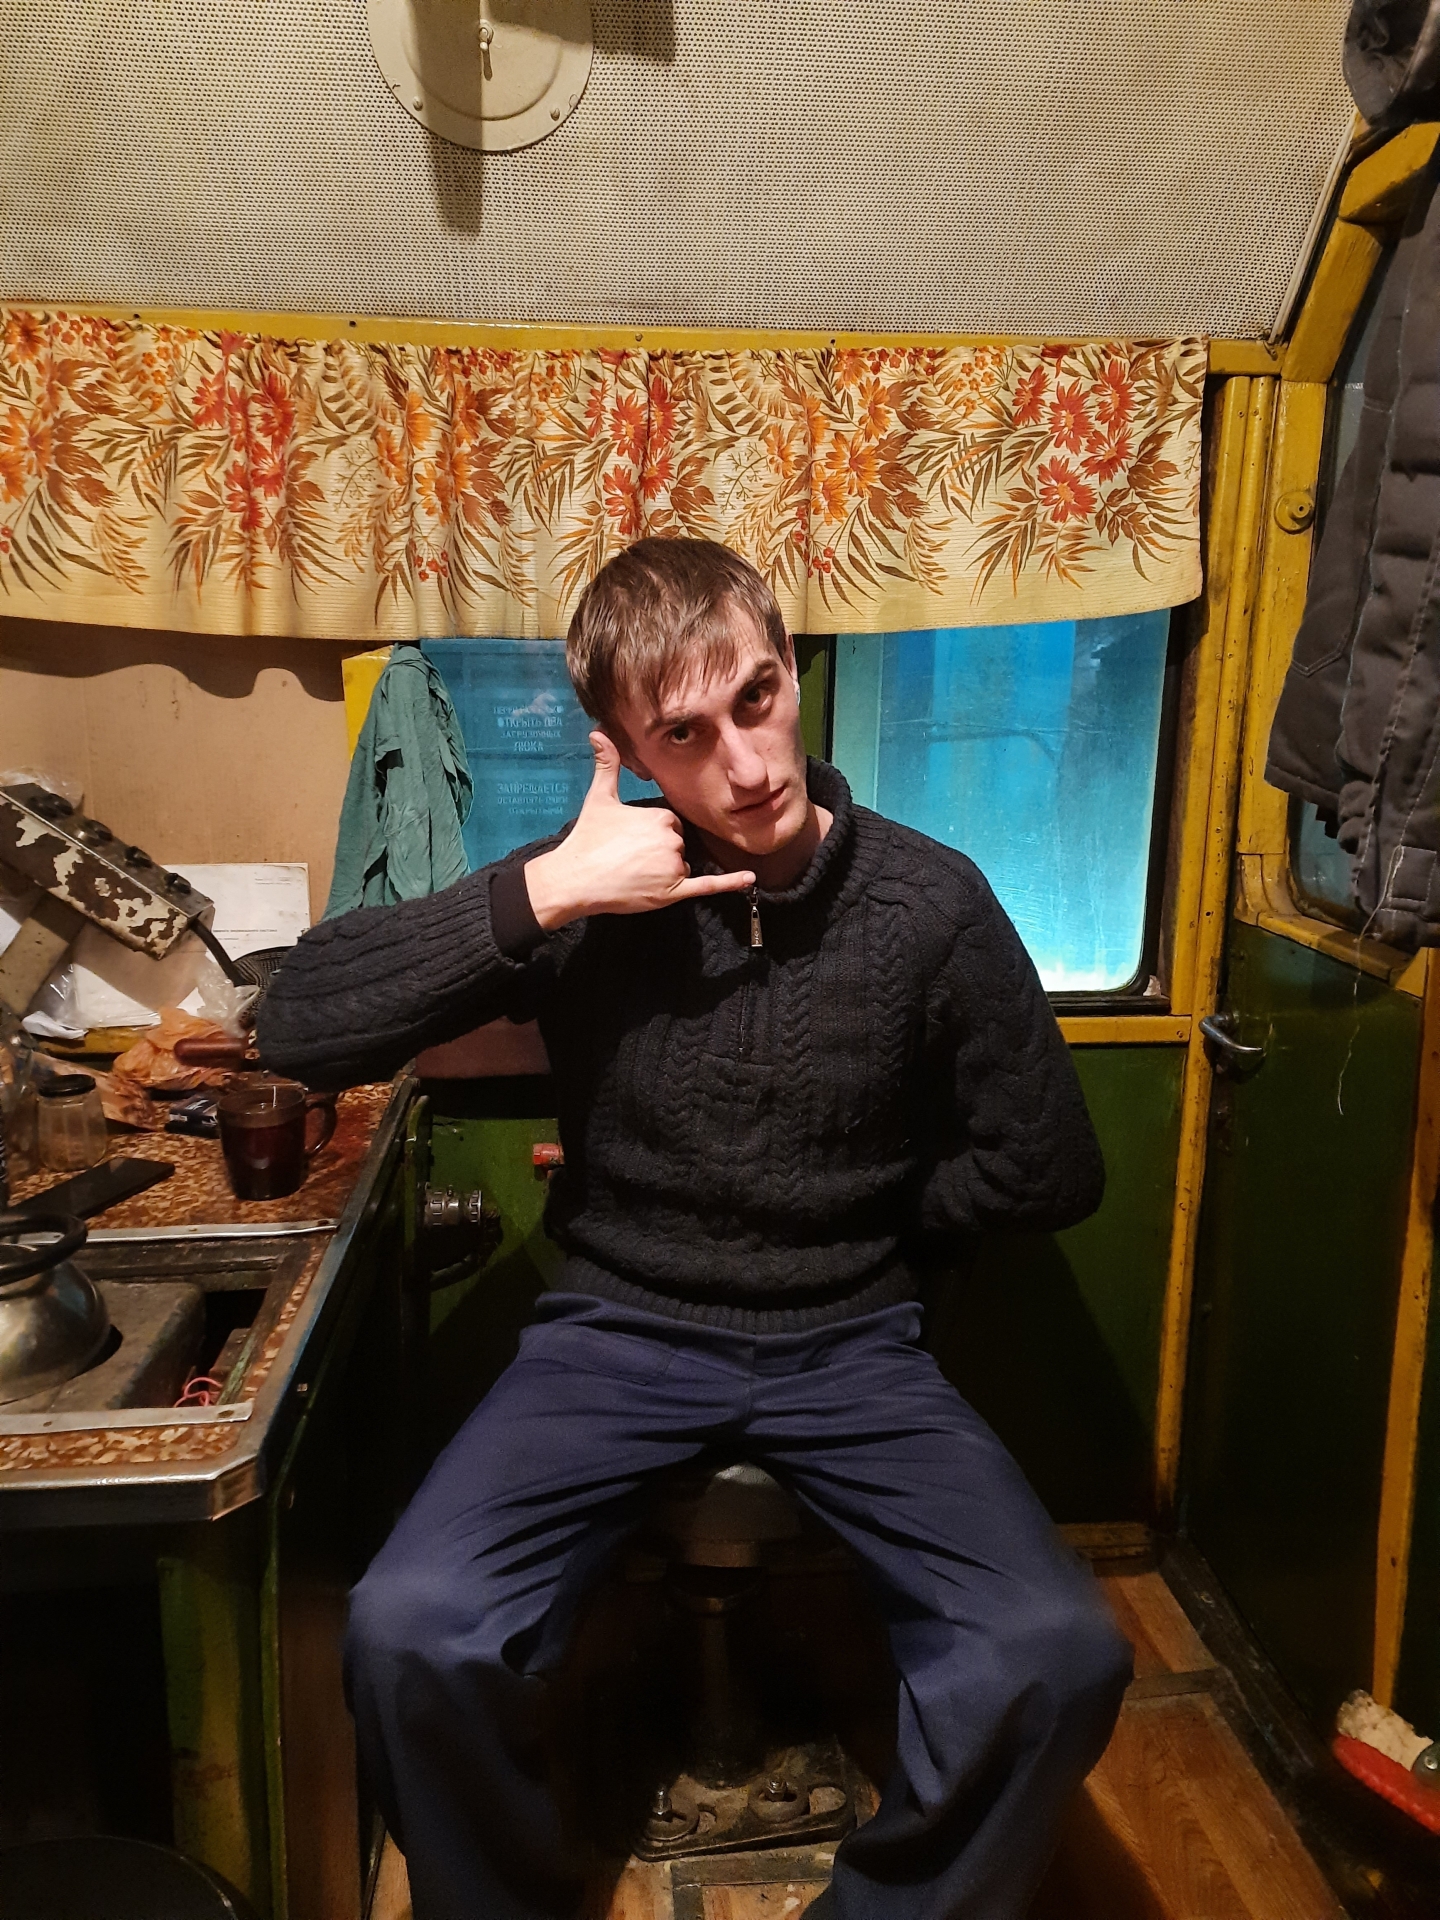
Label: clear